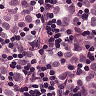
Metastatic tissue present: yes